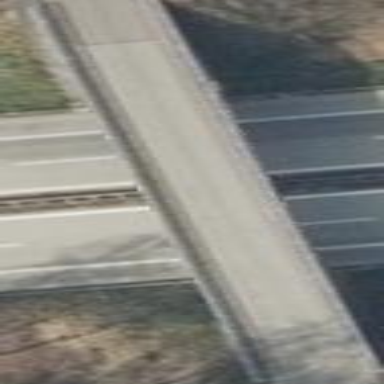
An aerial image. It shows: Bridge with beam structure.